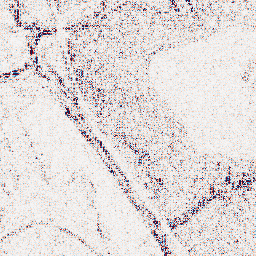
Category: wavelet
Decomposition family: wavelet_biorthogonal
Decomposition parameters: wavelet: bior4.4
level: 1
Upsampling method: sinc_hamming
Upsampling parameters: scale: 2
kernel_size: 8
Upsampling scale: 2